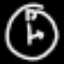
Label: clock